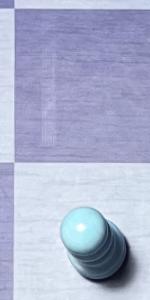
Label: Pawn_White